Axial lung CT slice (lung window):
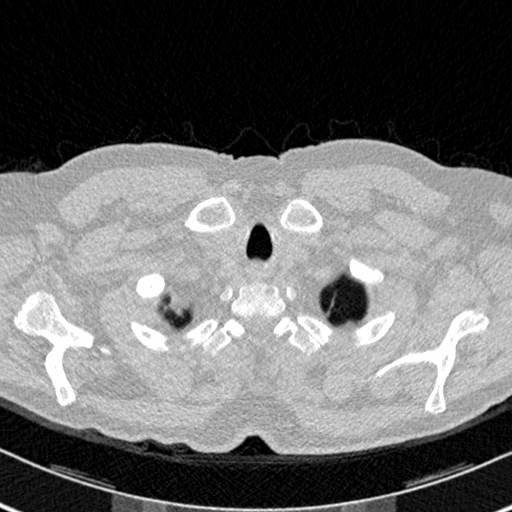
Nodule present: no